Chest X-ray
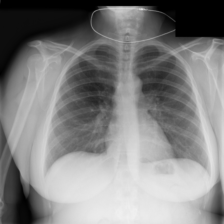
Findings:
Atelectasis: negative
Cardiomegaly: negative
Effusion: negative
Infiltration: negative
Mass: negative
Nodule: negative
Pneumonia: negative
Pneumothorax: negative
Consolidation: negative
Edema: negative
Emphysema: negative
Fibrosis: negative
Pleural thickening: negative
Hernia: negative